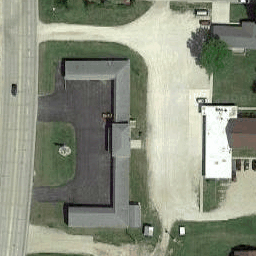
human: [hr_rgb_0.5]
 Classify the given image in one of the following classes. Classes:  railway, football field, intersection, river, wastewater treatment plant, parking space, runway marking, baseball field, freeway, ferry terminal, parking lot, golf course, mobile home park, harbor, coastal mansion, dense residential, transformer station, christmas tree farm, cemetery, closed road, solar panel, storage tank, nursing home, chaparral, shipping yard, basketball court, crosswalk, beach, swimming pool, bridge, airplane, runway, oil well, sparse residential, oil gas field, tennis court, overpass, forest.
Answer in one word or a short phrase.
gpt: nursing home